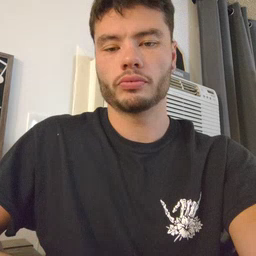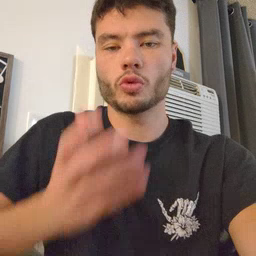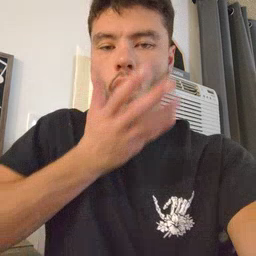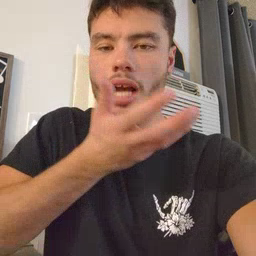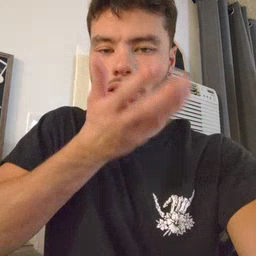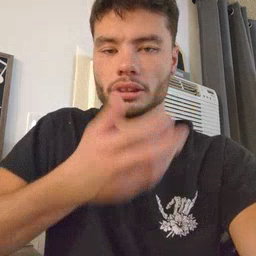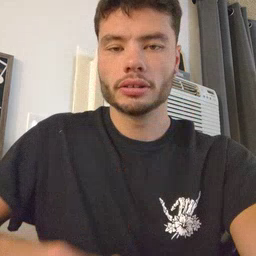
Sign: grass